Field crop: tomato
Growth stage: 1
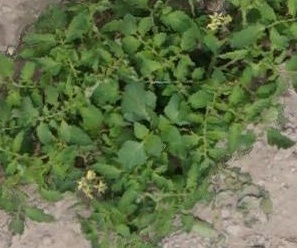
Species: tomato